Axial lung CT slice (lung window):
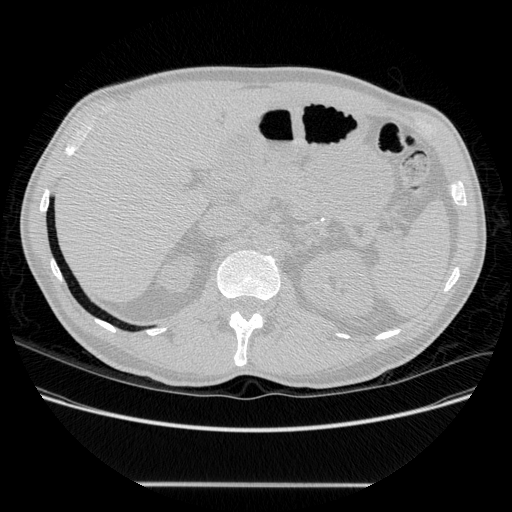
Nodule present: no